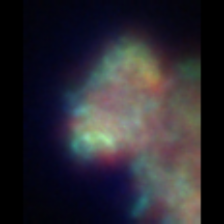
Taxon: Diatom_aggregate
Group: Diatoms